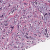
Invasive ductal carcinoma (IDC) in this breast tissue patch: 0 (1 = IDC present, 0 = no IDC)